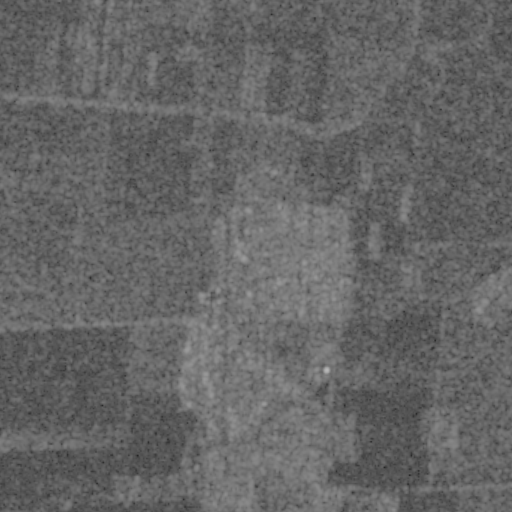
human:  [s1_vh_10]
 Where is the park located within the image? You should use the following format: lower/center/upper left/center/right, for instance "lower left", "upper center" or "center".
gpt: The park is located in the lower left of the image.
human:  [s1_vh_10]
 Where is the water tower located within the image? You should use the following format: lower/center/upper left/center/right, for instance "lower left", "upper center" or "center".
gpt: The water tower is located in the center right of the image.
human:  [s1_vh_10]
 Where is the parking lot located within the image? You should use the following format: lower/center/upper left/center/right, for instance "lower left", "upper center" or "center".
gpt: There is no parking lot in the image.

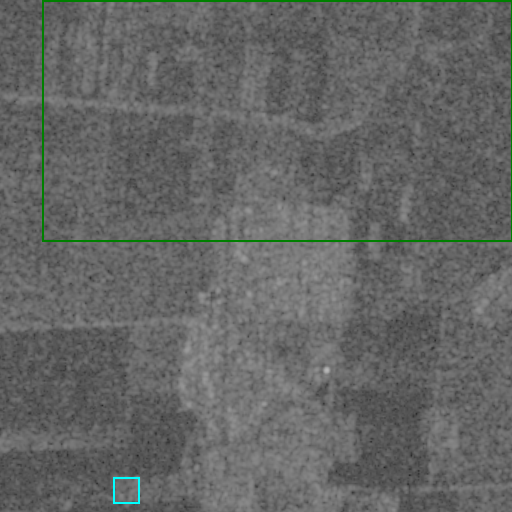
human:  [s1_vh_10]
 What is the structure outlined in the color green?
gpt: The structure outlined in green is a crop field.
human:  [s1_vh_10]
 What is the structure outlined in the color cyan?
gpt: The structure outlined in cyan is a park.
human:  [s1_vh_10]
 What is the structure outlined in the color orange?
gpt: There is no orange outline.